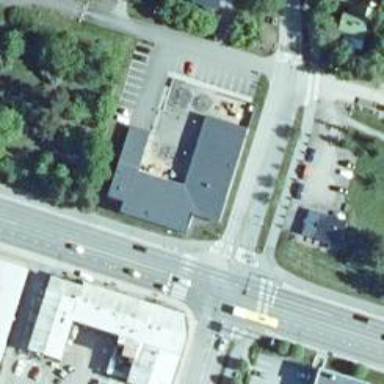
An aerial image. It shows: Footway with asphalt surface and crossing.